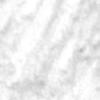
Label: no_change